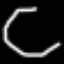
Label: octagon